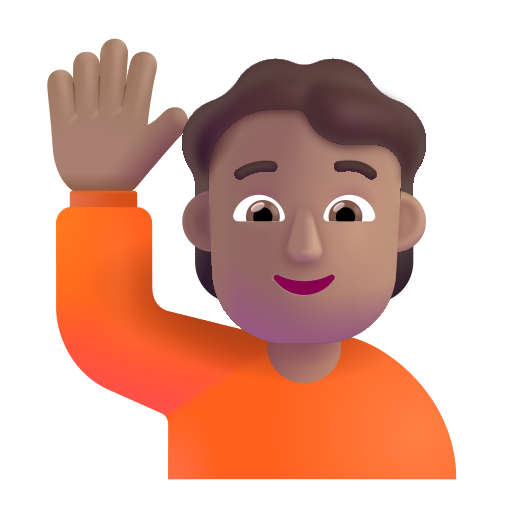
person raising hand color